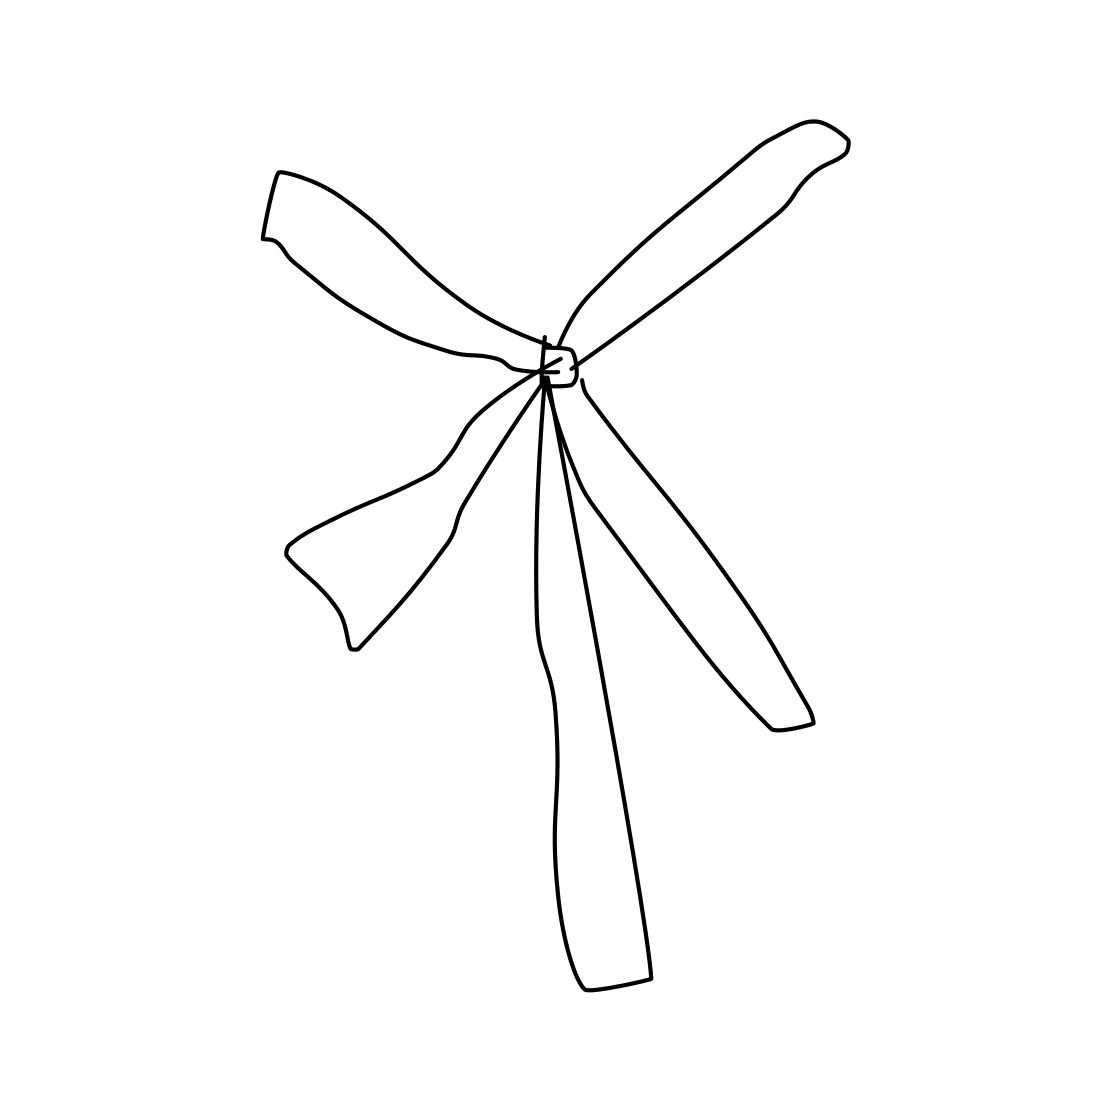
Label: windmill